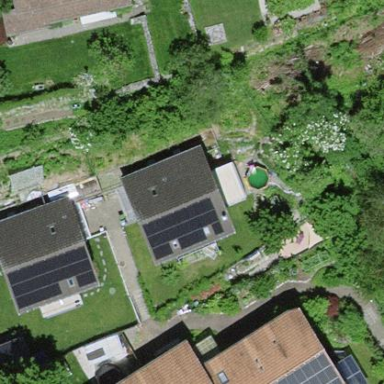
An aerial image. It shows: Simple house.